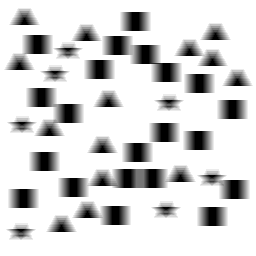
Squares: 21
Triangles: 14
Stars: 7
Total shapes: 42